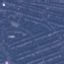
Label: Residential